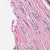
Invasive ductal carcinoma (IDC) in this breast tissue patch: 1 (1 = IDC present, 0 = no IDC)